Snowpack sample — Buffalo Mountain, Silverthorne, Colorado, USA (2/22/26, 2:02 PM MST)
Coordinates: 39.622, -106.113
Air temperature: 33 °F
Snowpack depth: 63 cm
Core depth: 50 cm
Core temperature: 26.6 °F
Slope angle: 11°, slope face: 116°
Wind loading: low
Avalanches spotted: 0
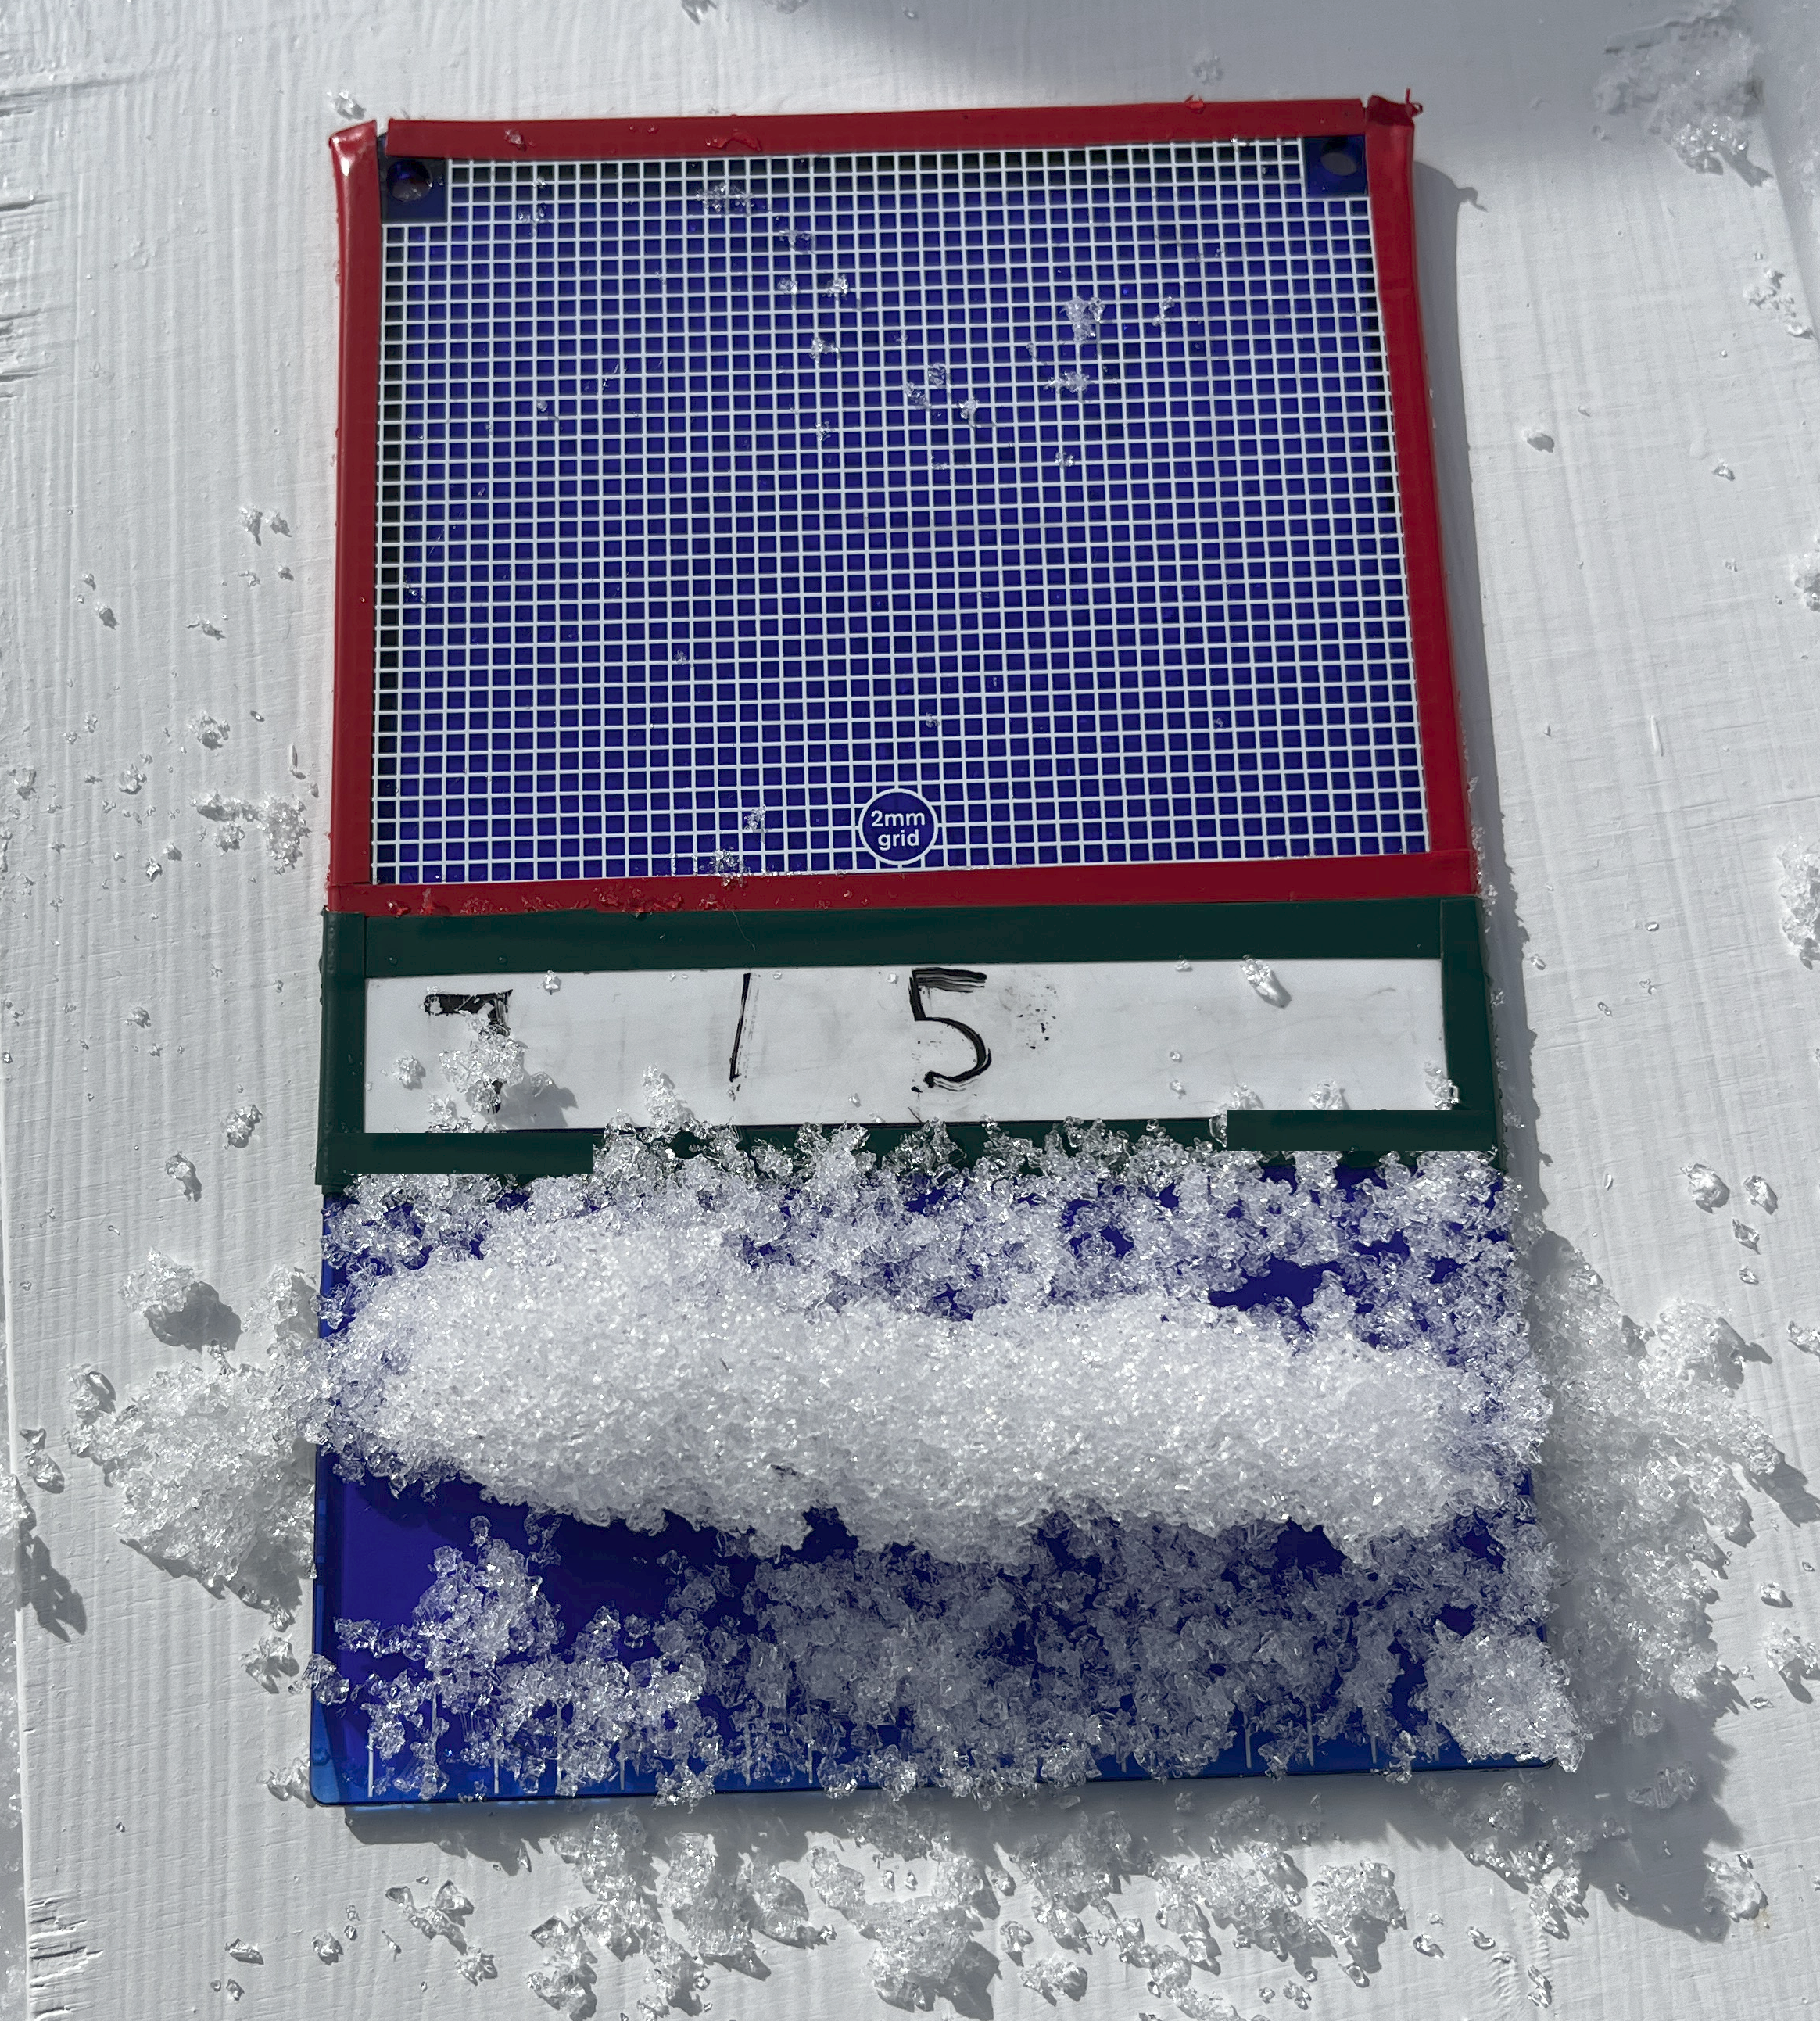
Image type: crystal_card
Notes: In a firebreak similar to site 1, minimal wind loading with no spotted avalanches (not many faces in view though)